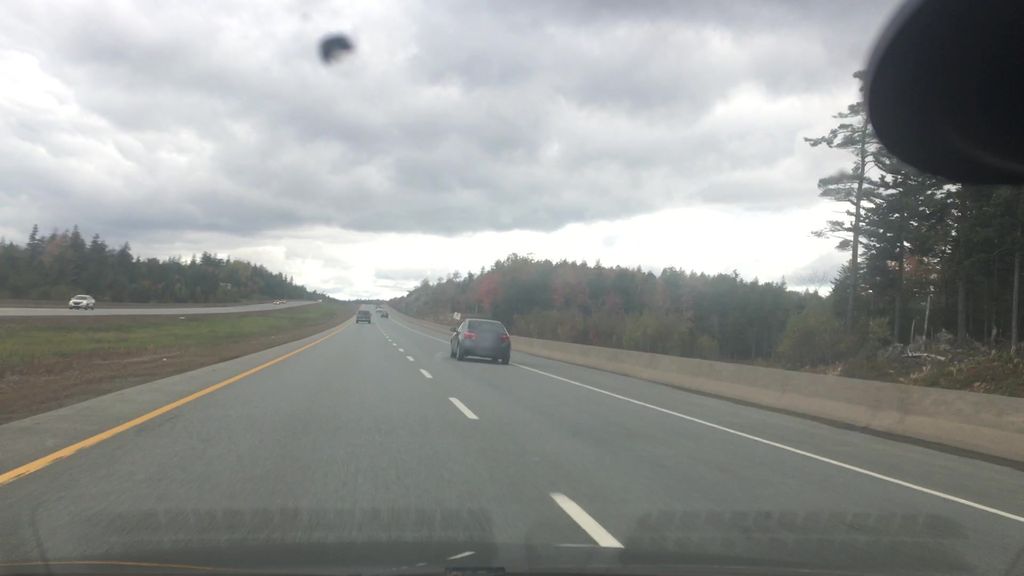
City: halifax